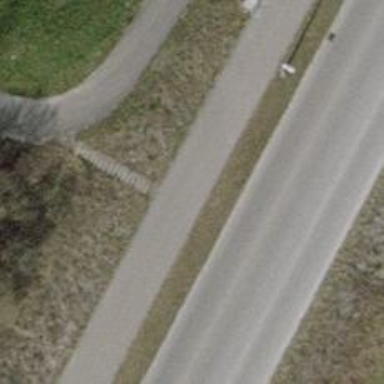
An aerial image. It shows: Road with steps.